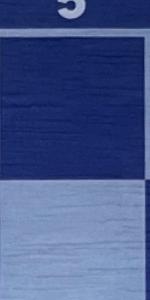
Label: Empty